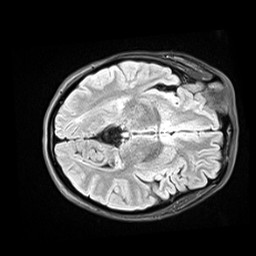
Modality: FLAIR
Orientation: axial
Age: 27
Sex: female
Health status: healthy
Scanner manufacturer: siemens
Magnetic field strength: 3 T
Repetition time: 9 s
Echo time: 0.088 s